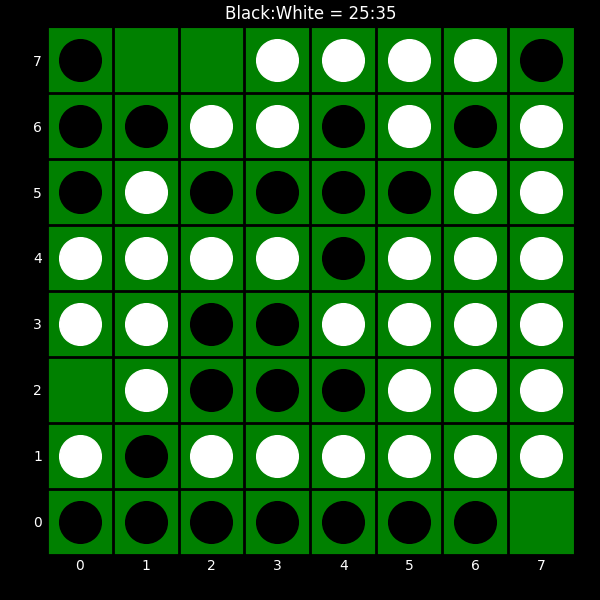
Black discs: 25
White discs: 35